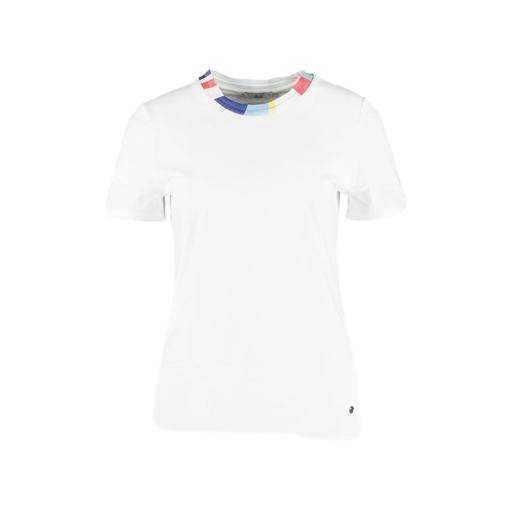
multicolor women’s white large t-shirt, multicolor ribbon collar jersey t-shirt, white petite t-shirt only macy, white background